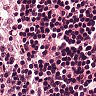
Metastatic tissue present: no